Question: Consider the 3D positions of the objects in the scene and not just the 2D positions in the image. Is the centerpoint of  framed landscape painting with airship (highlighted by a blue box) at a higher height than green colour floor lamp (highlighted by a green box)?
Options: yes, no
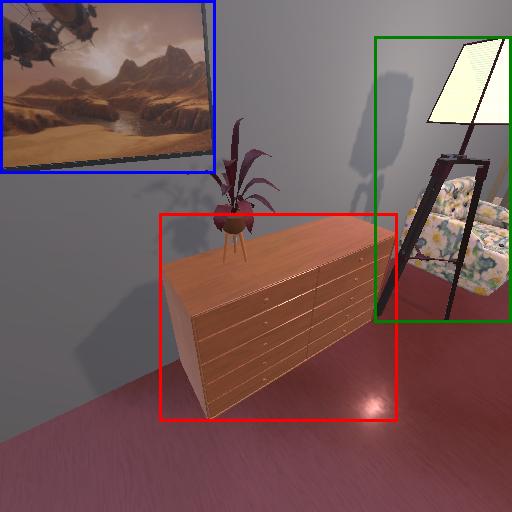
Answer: yes